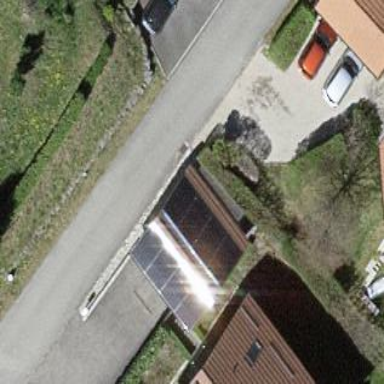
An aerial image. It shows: Garage.